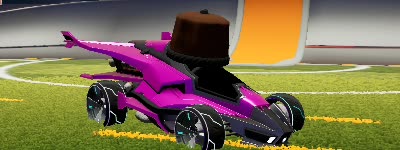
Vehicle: aftershock